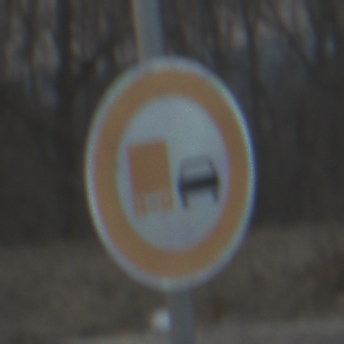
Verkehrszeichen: UeberholverbotKraftfahrzeuge
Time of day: SunriseSunset
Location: Outdoor (RoadRail)
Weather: PartlyCloudy
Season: NotSpecified
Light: Natural